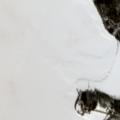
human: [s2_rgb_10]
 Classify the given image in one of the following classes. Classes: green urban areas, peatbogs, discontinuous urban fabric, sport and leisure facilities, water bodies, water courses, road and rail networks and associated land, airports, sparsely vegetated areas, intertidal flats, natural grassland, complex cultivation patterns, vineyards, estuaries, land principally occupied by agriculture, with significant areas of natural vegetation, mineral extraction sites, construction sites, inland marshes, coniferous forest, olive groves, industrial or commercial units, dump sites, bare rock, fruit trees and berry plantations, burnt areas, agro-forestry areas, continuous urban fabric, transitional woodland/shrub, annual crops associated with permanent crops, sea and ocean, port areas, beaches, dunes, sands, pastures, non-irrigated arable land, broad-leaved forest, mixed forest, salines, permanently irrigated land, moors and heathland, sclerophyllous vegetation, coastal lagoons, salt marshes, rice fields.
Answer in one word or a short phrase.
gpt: coniferous forest, mixed forest, water bodies